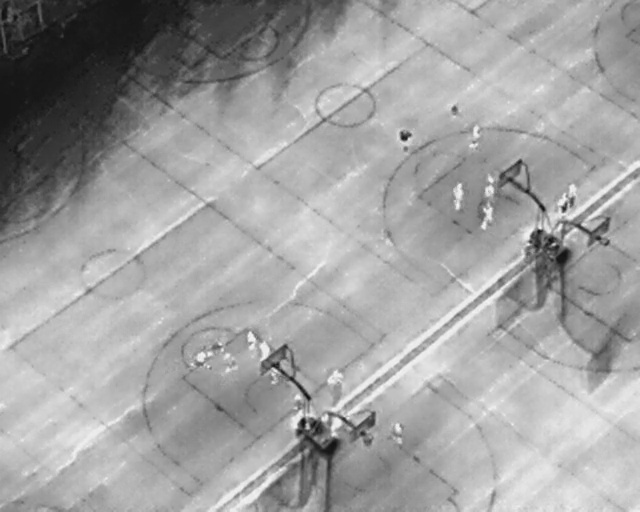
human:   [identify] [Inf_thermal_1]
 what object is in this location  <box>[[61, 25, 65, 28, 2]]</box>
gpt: <ref>1 medium person at the top</ref>

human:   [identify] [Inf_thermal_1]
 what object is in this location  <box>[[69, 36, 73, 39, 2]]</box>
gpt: <ref>1 large person at the right</ref>

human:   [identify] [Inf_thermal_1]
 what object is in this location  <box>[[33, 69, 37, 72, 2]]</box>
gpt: <ref>1 large person at the bottom</ref>